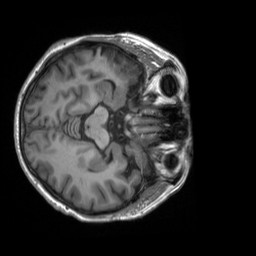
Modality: T1w
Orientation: axial
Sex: female
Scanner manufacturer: siemens
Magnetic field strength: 3 T
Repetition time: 2.3 s
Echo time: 0.00226 s